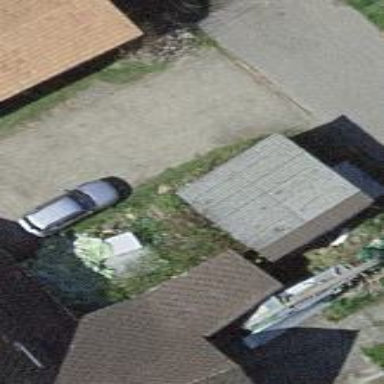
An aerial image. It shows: Garage.